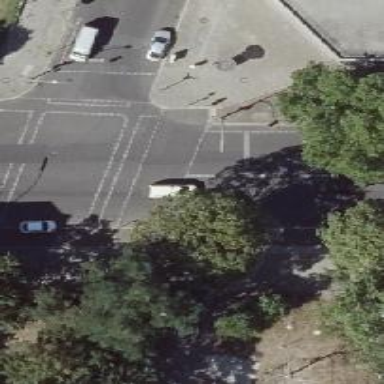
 there is perpendicular parking at the street side."